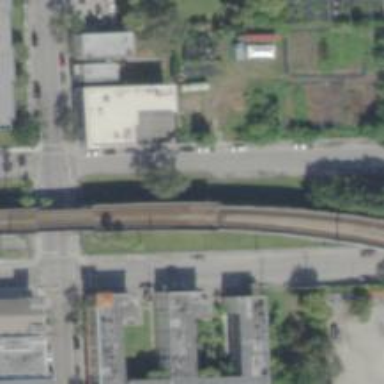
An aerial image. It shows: Rail line running along electrified embankment.